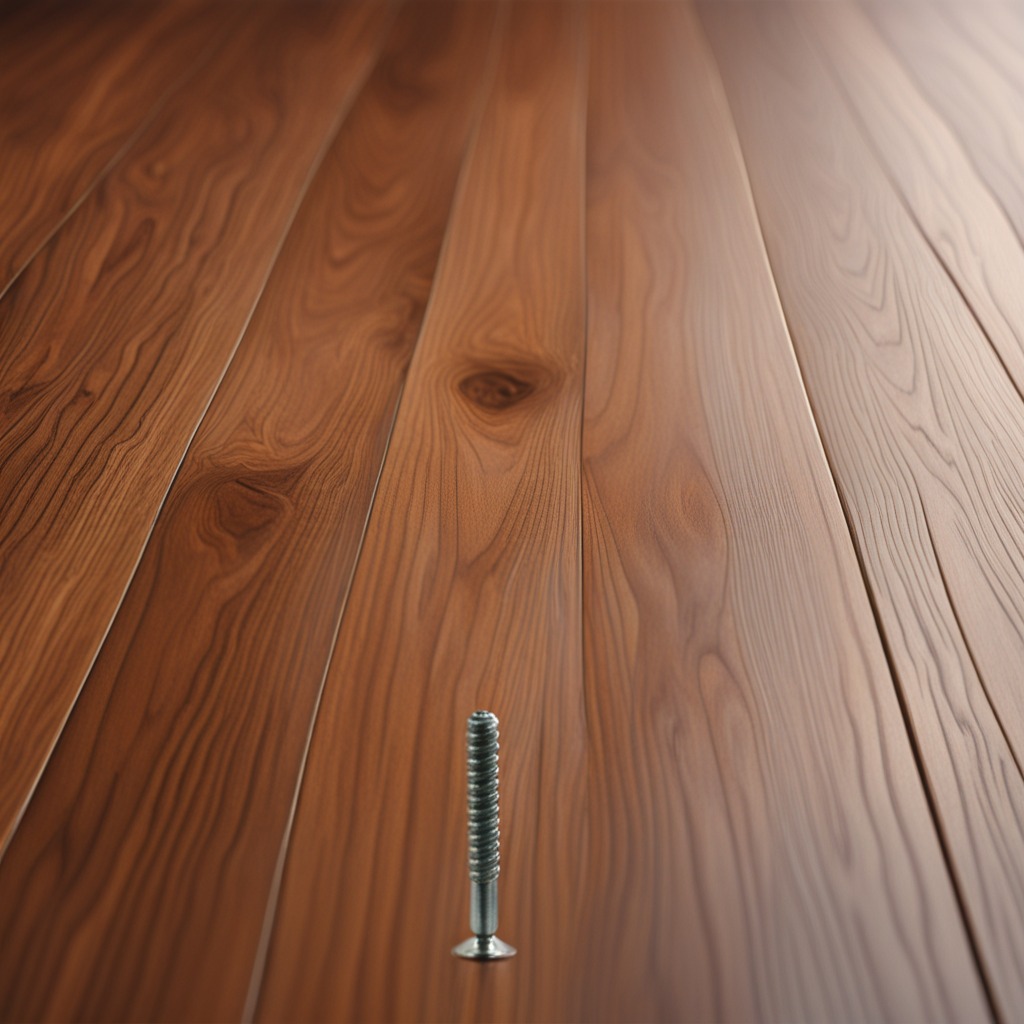
A metal screw is lying on the wooden table.